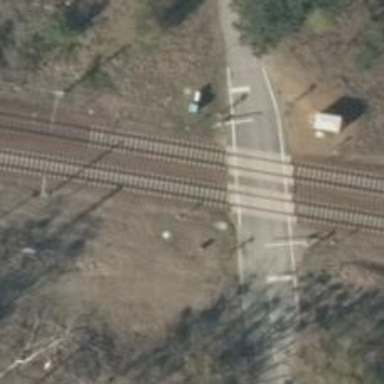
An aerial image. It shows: Railway signal.